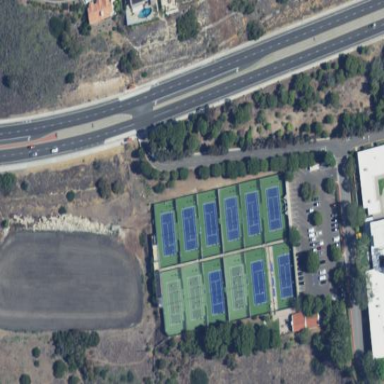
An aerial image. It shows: Tennis court on pitch designated for leisure land.